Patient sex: M
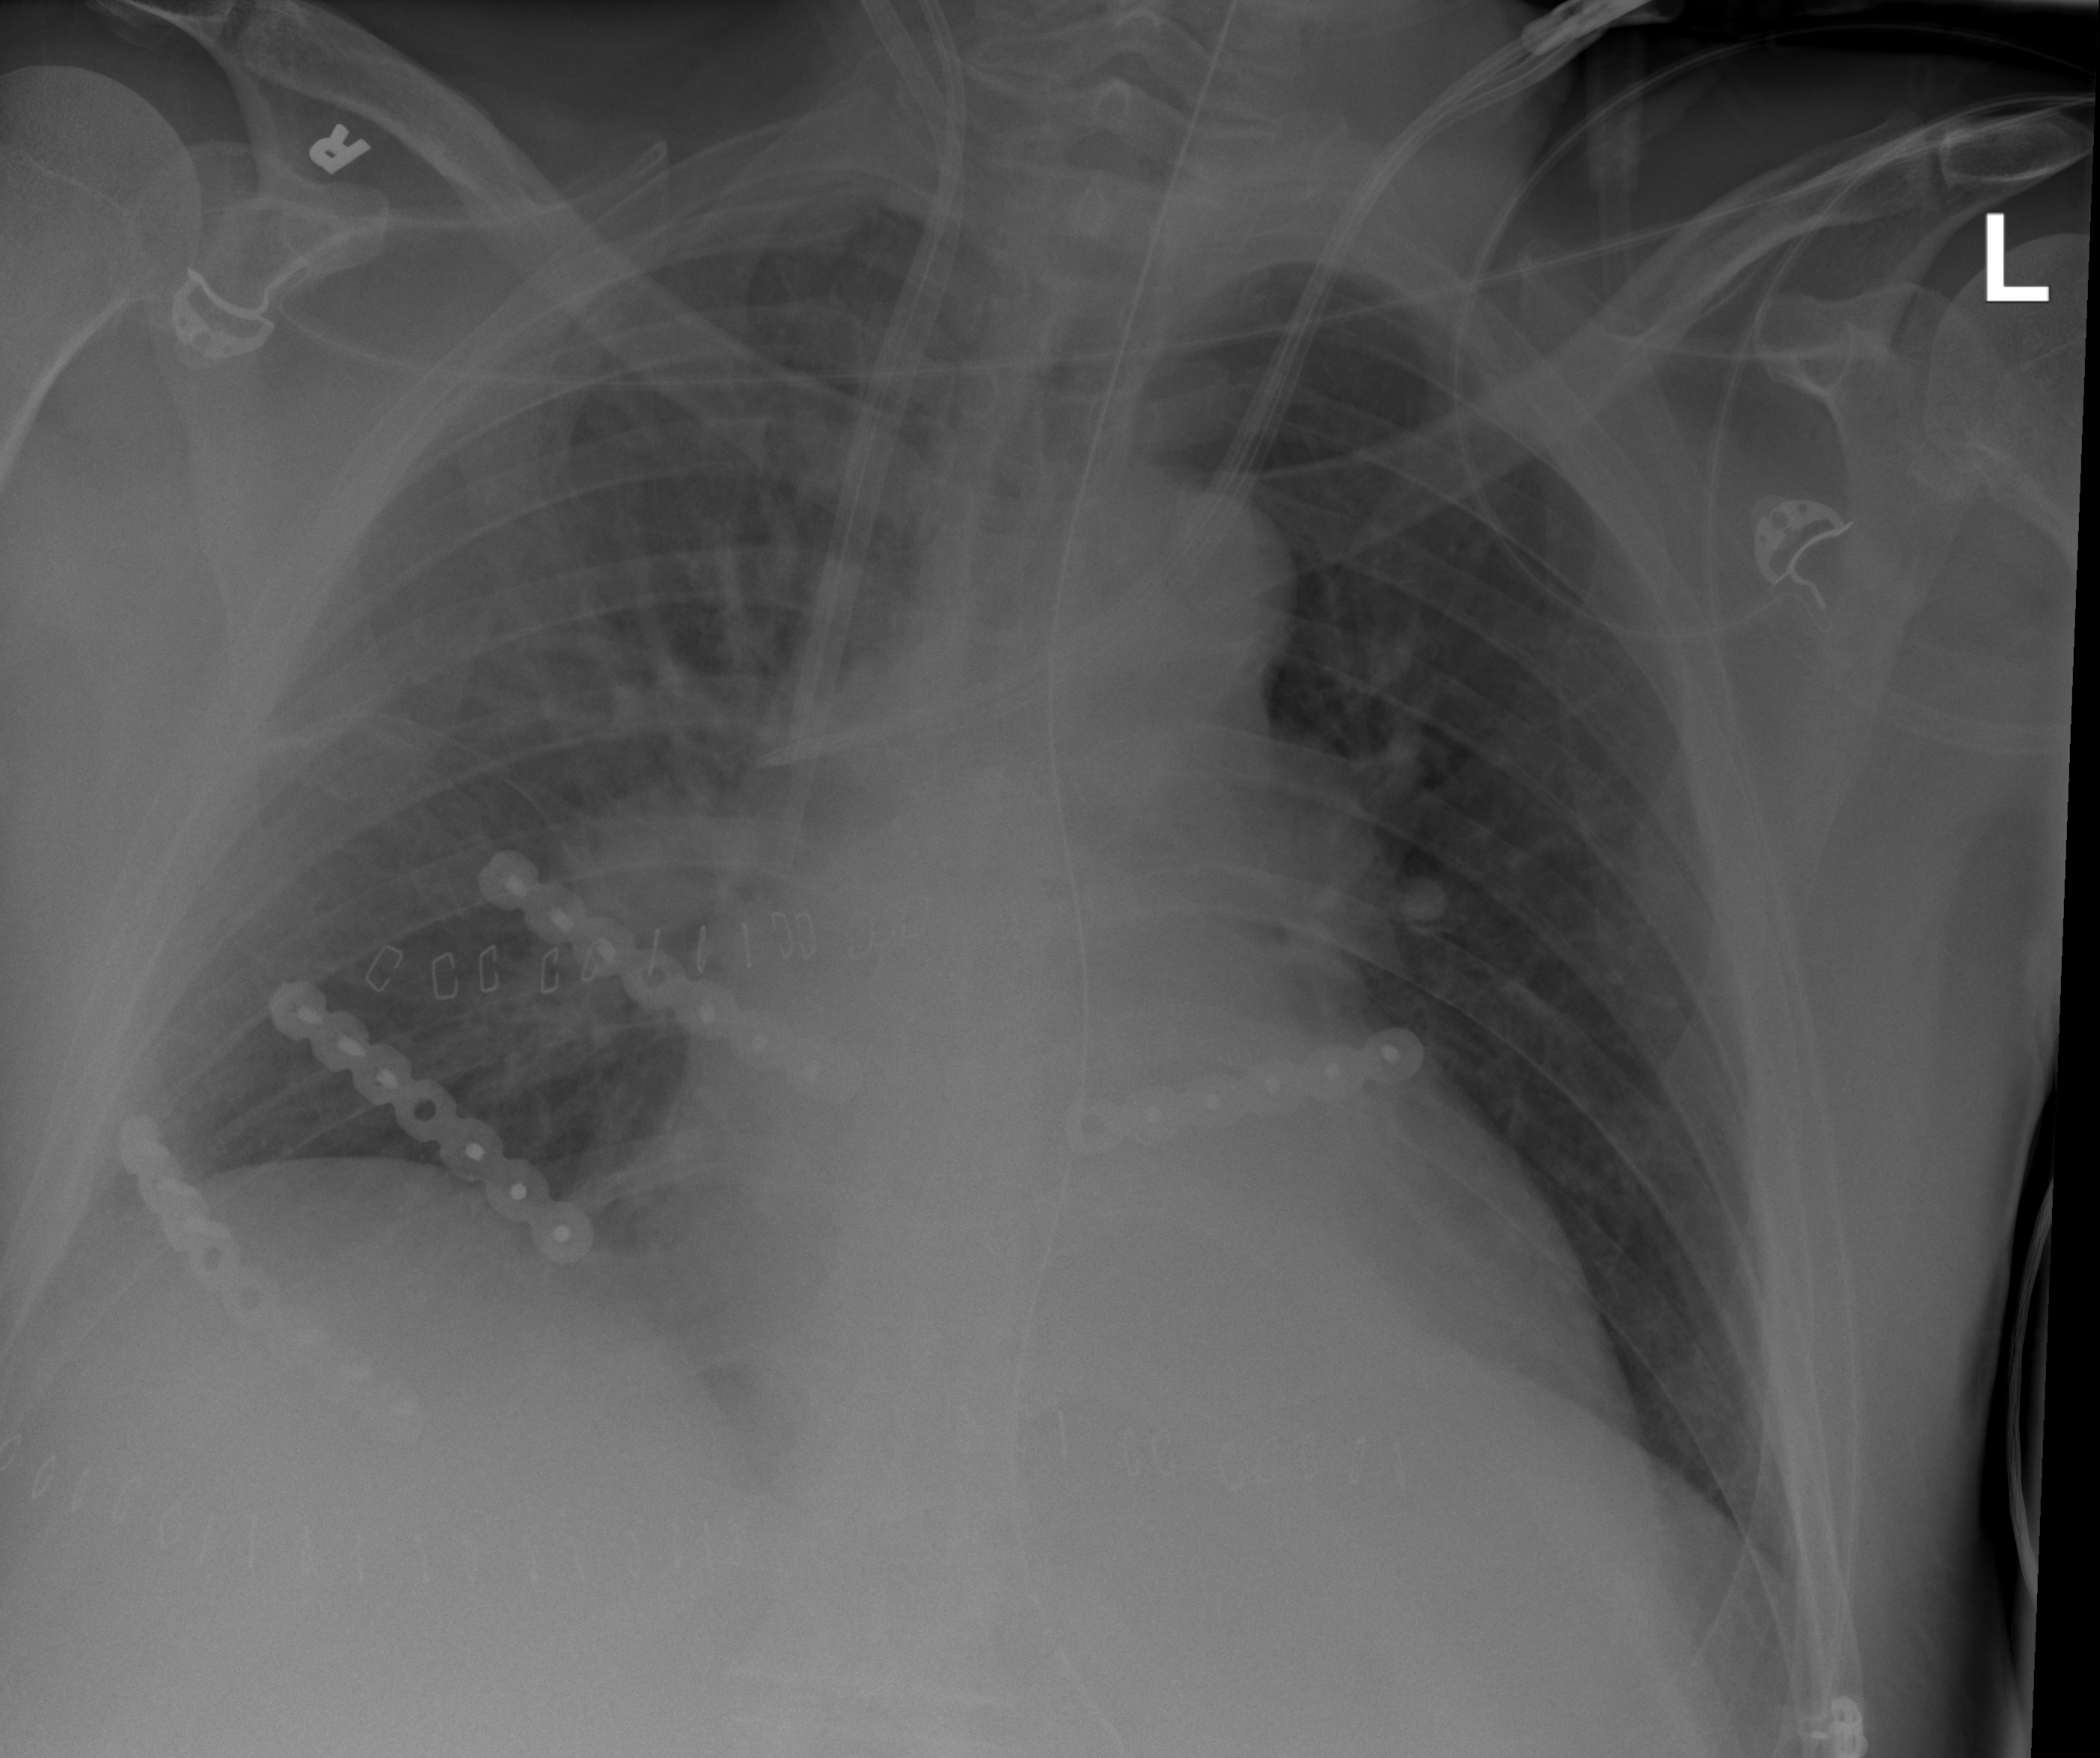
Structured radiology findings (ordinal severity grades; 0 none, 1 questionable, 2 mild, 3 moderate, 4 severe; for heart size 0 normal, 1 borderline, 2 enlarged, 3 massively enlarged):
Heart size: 2
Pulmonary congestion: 2
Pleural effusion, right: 2
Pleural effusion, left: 0
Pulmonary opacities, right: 2
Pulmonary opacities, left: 0
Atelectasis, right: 2
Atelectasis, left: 0